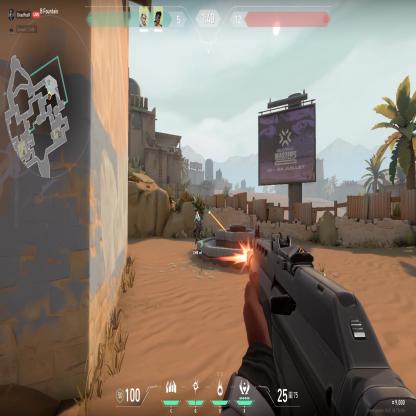
Label: teammate